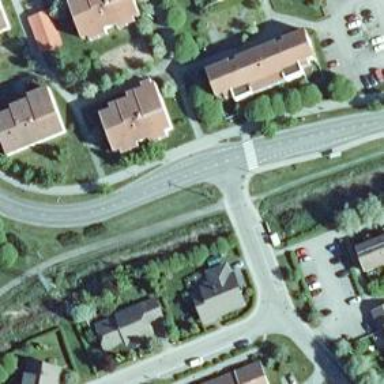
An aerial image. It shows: Marked crossing on footway.